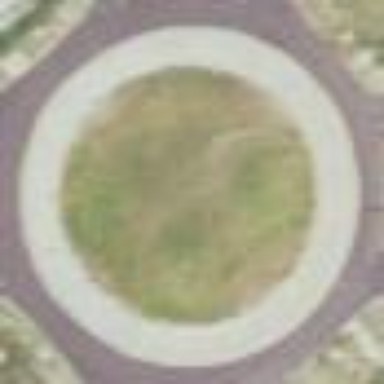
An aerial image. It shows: Secondary road around roundabout.